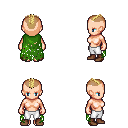
a pixel art fantasy rpg character, female body template, human, light skin, green tattered cape, white pants, blonde short mohawk hairstyle, brown shoes, four views (front, back, left, right), 2x2 character sprite sheet, small pixel art, hard edges, no anti-aliasing